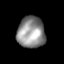
Tissue: lung
Cell type: Myeloid cells
Senescence score: 0.1923
Nuclear area (px): 854
Mean DAPI intensity: 141.883